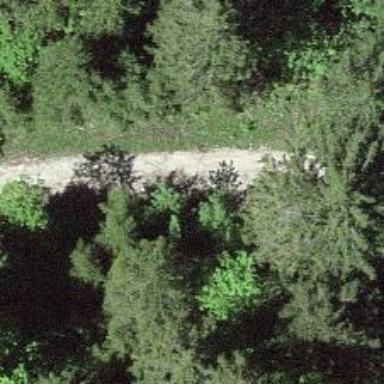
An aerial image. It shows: Track road.